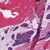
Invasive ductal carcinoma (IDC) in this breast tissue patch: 1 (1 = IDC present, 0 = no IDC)